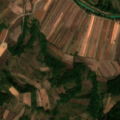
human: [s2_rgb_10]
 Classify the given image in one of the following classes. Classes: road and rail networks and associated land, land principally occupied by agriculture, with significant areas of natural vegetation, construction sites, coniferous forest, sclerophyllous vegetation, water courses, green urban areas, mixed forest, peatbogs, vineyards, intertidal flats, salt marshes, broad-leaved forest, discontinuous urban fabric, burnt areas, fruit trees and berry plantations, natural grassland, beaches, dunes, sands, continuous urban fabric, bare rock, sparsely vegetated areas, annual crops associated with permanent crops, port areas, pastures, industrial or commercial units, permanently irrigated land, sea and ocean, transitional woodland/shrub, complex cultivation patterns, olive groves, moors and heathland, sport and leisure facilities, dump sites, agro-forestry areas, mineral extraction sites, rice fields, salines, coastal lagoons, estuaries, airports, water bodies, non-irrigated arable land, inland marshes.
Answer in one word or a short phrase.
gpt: non-irrigated arable land, complex cultivation patterns, land principally occupied by agriculture, with significant areas of natural vegetation, broad-leaved forest